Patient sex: M
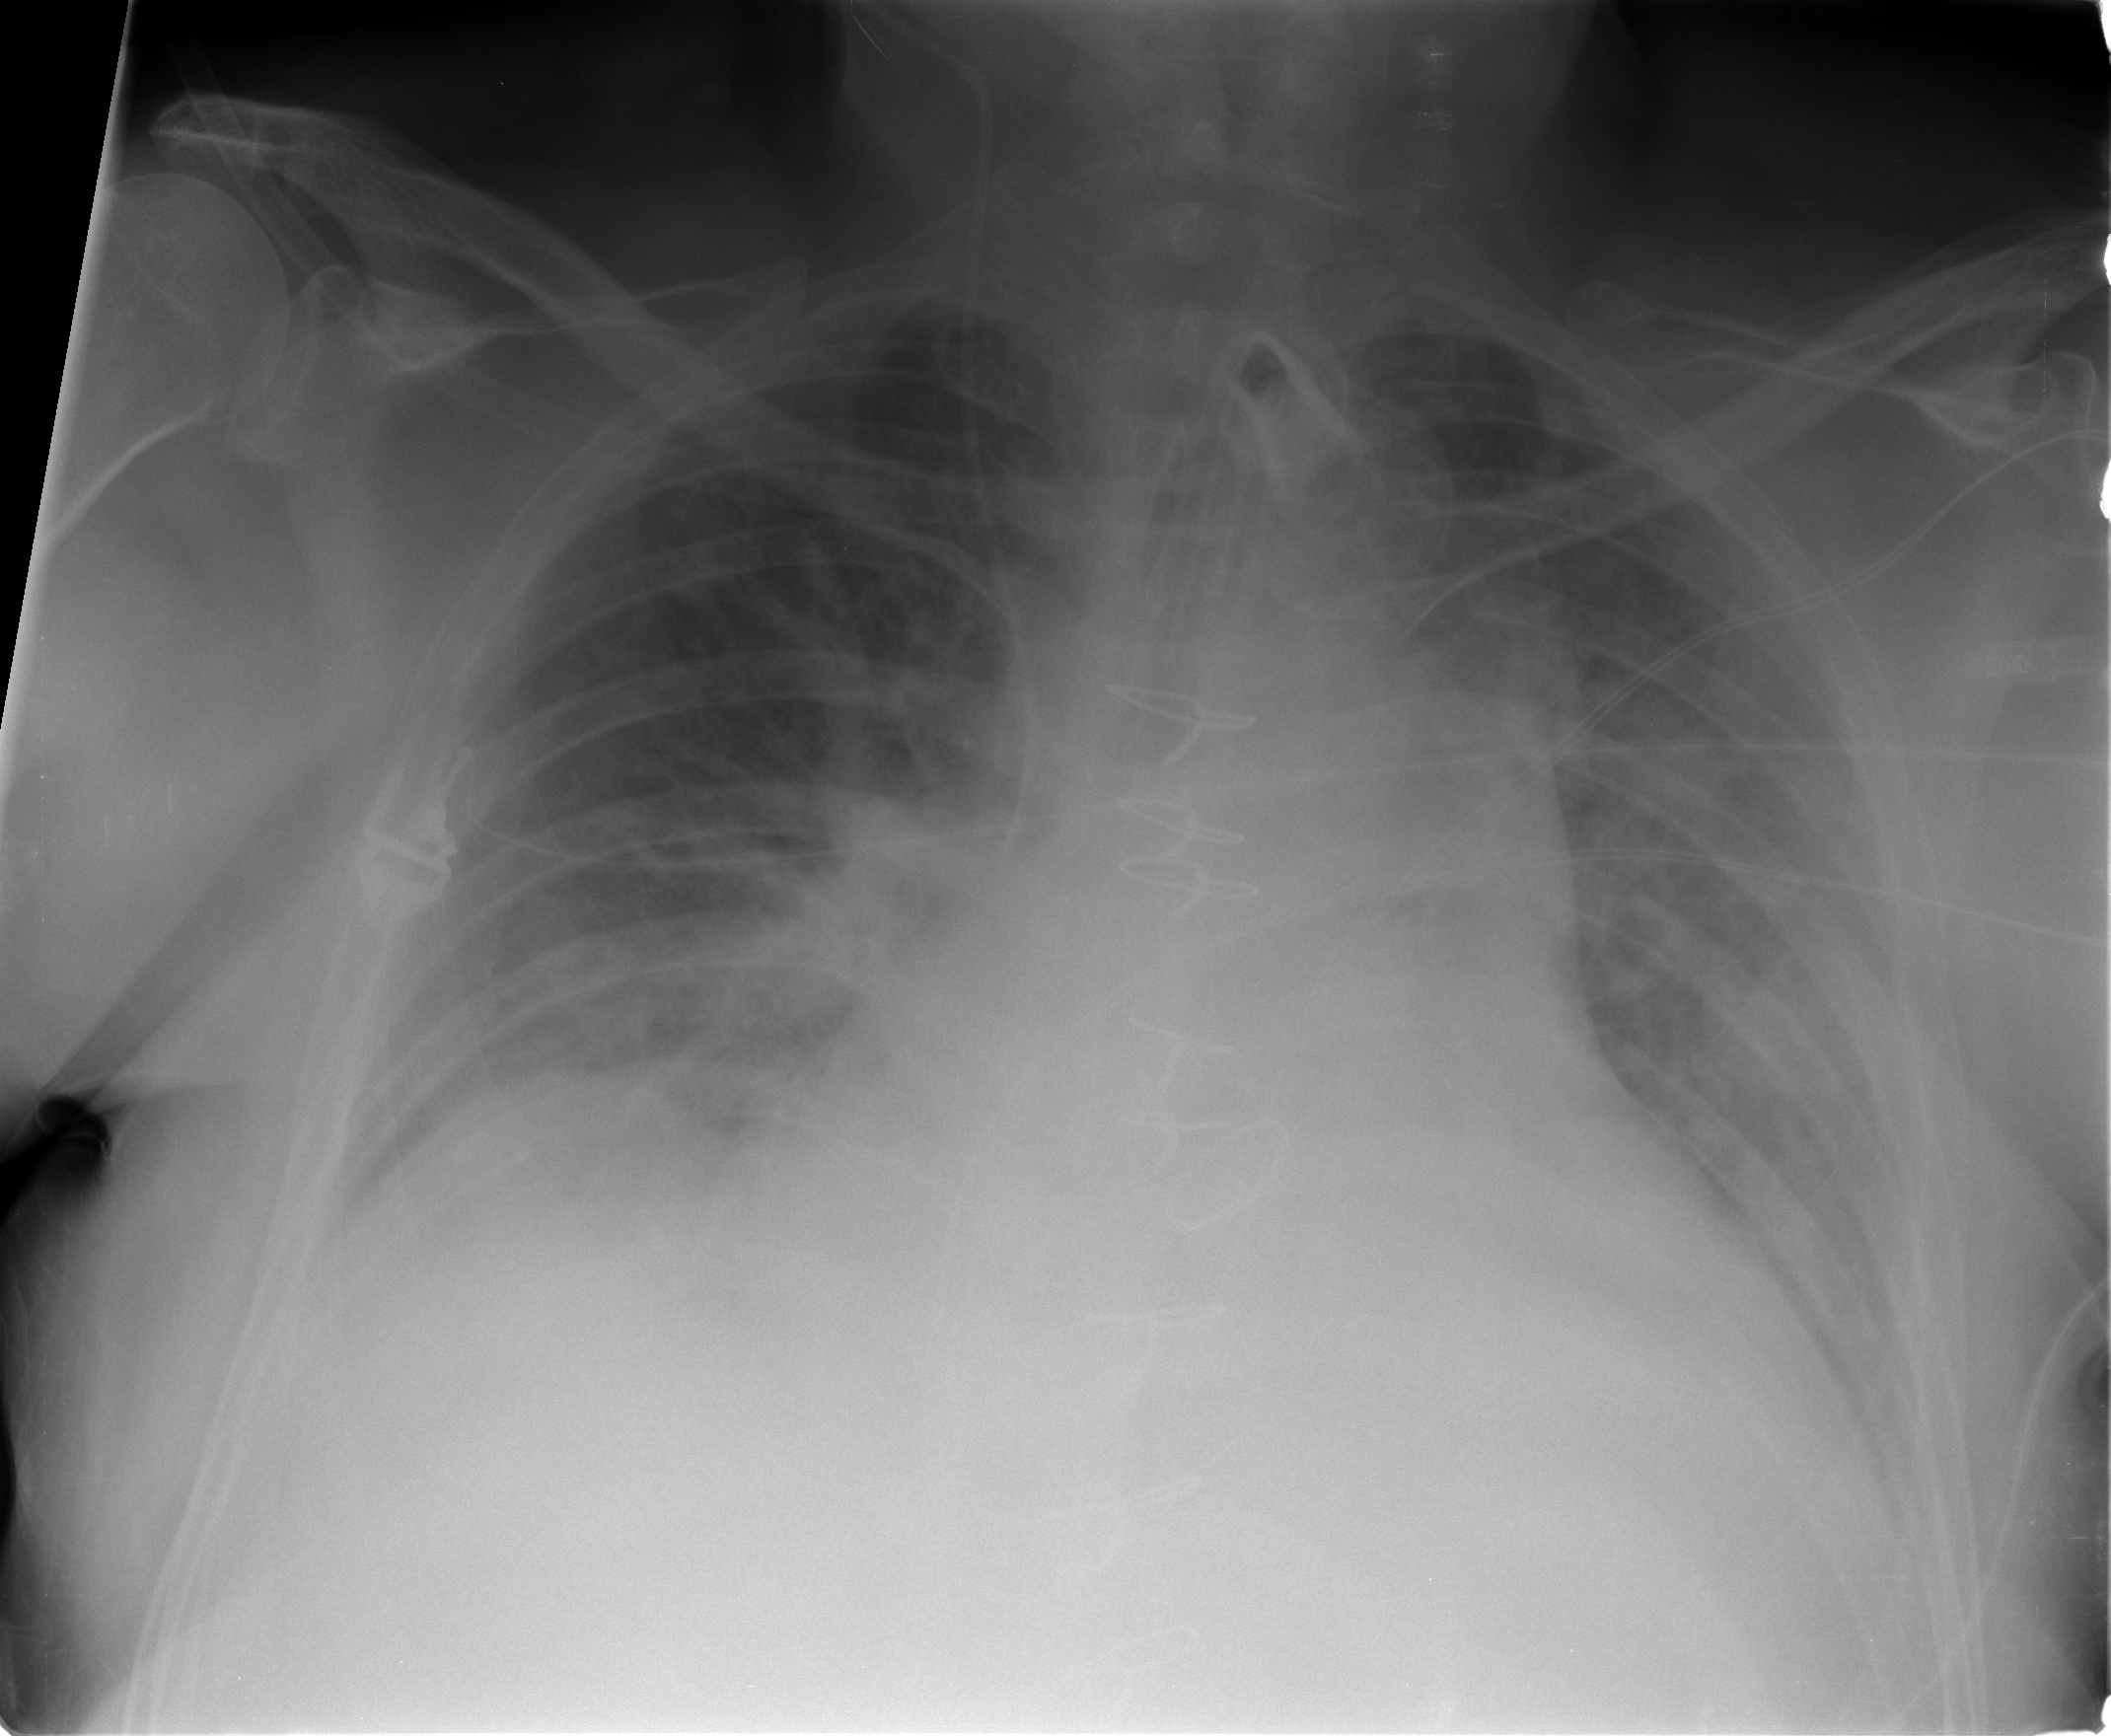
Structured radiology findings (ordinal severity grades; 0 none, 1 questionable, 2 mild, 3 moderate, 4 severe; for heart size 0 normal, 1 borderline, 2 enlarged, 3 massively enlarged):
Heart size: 2
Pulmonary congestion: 3
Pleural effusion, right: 2
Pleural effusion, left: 2
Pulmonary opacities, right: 3
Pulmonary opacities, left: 3
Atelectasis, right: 2
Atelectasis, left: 2